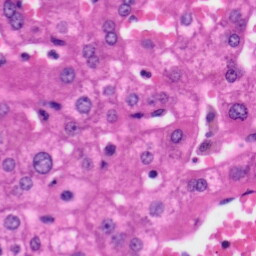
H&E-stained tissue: Liver